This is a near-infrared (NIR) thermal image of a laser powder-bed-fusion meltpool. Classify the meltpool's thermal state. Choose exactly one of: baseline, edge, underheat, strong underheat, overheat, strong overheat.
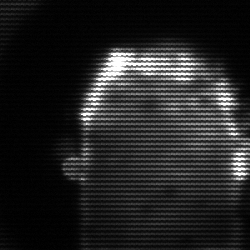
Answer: baseline